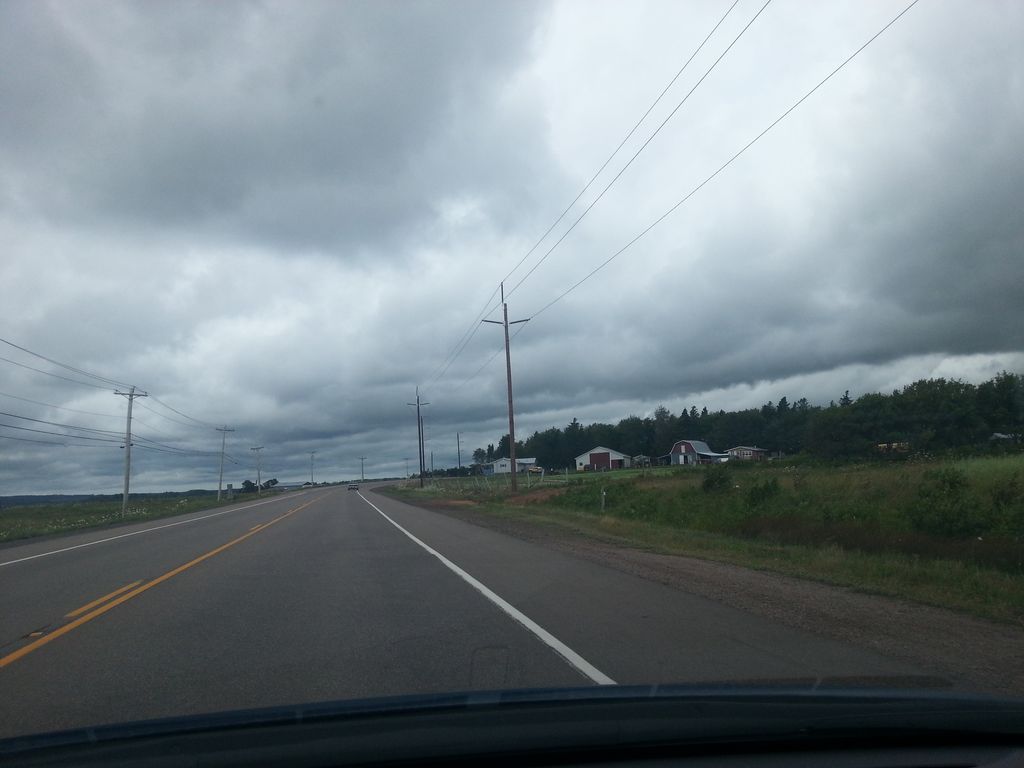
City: charlottetown